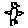
Label: bird